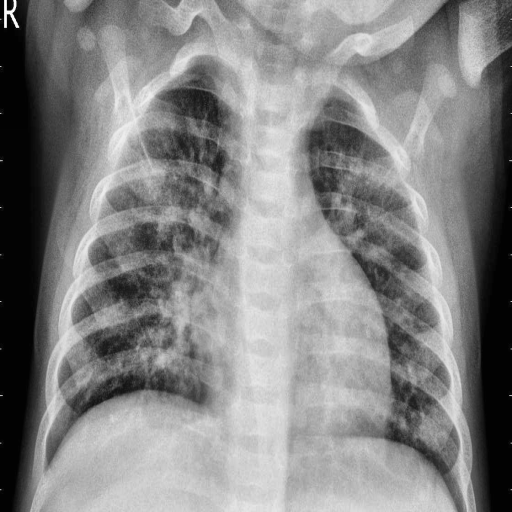
Finding: PNEUMONIA